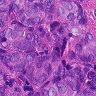
Metastatic tissue present: yes